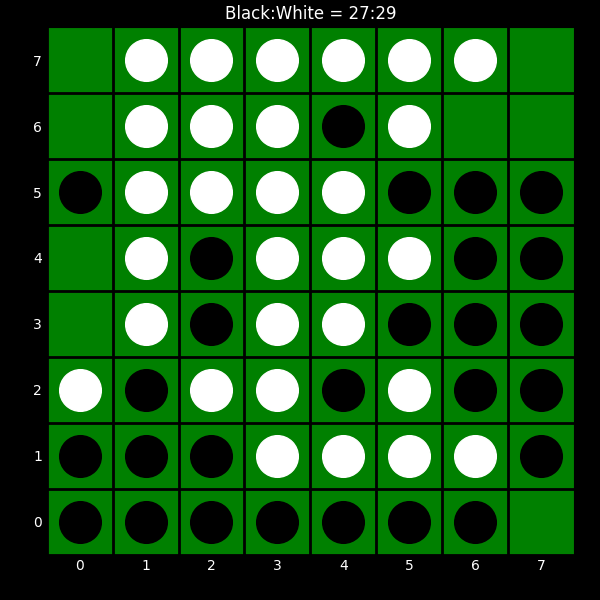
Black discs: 27
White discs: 29